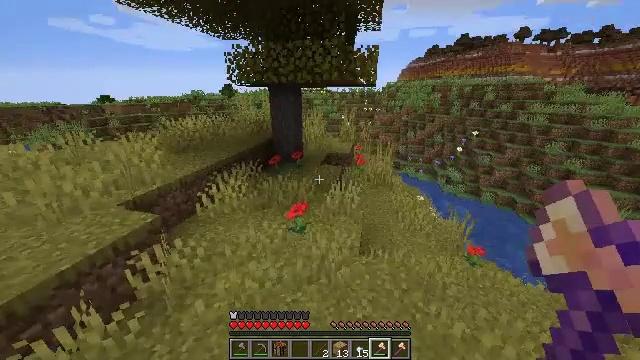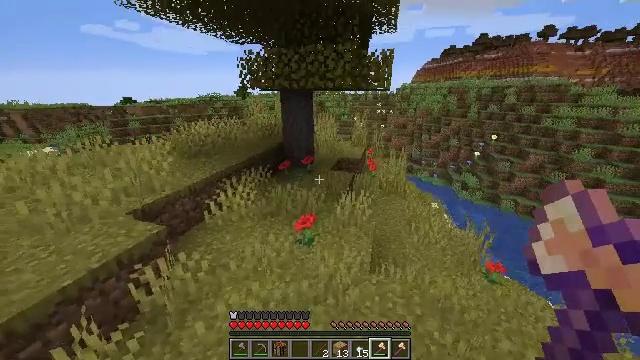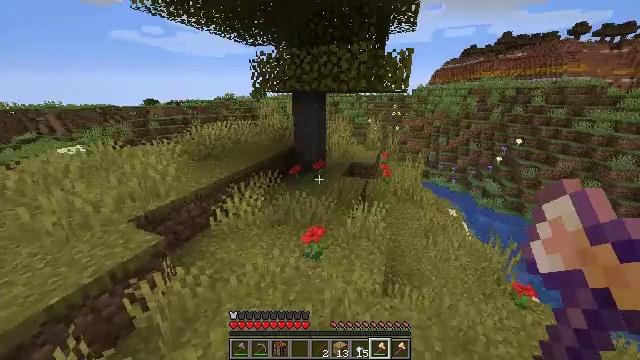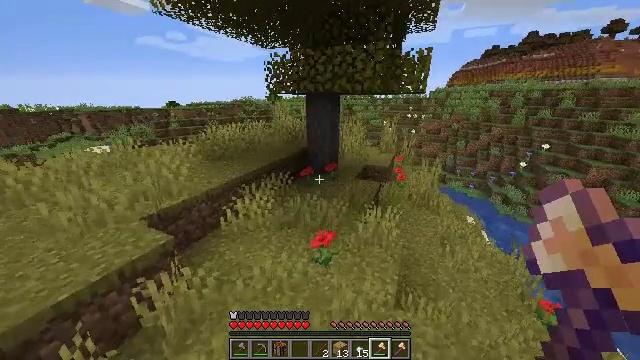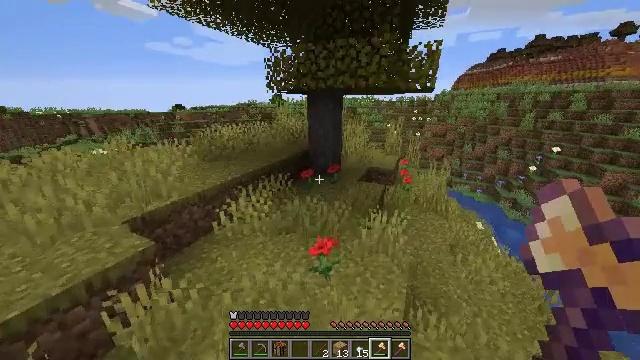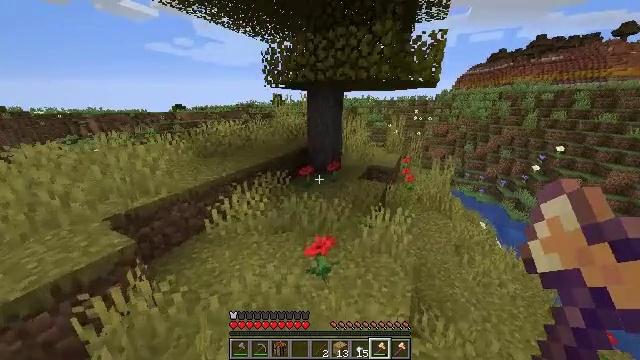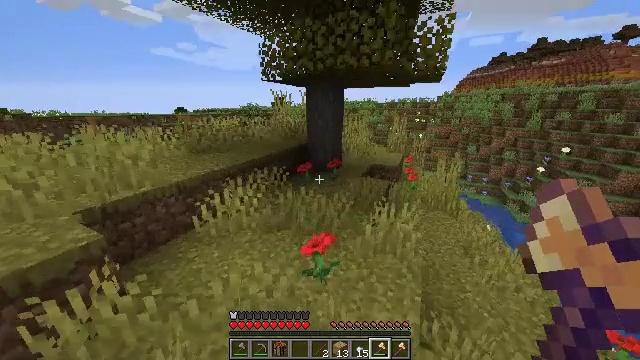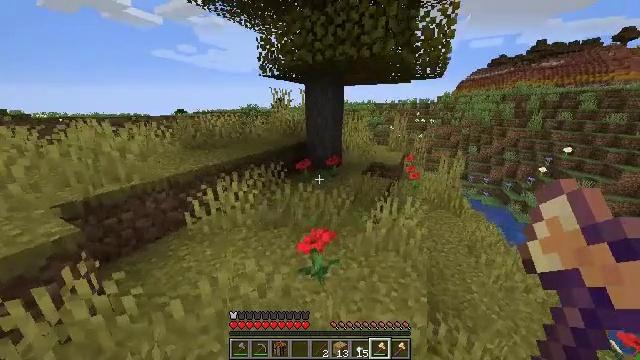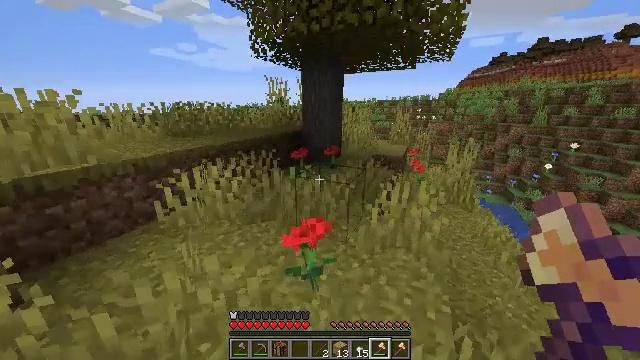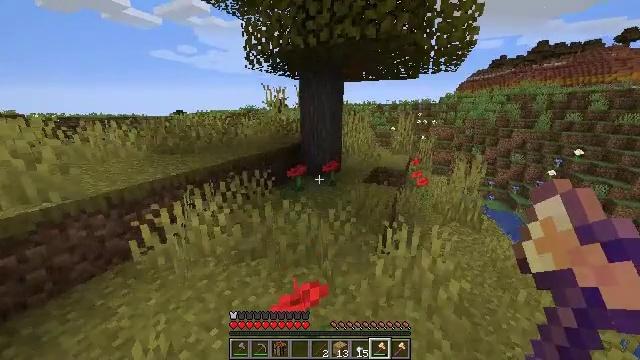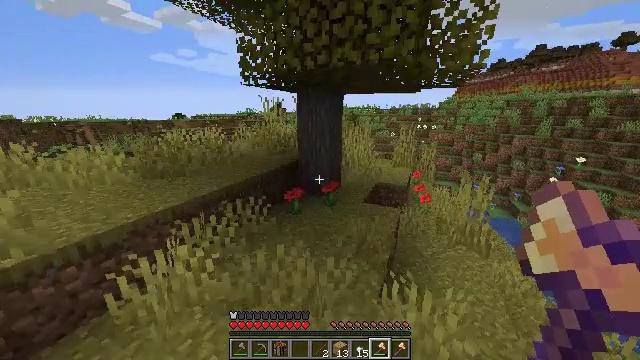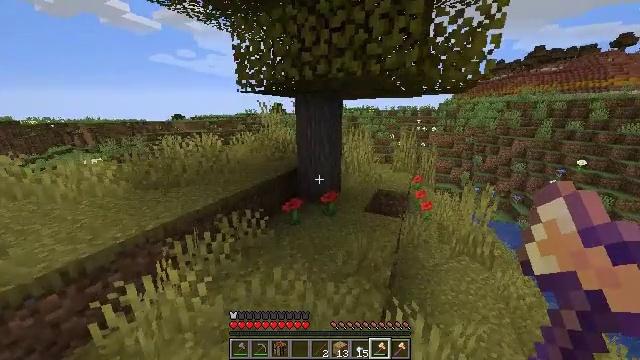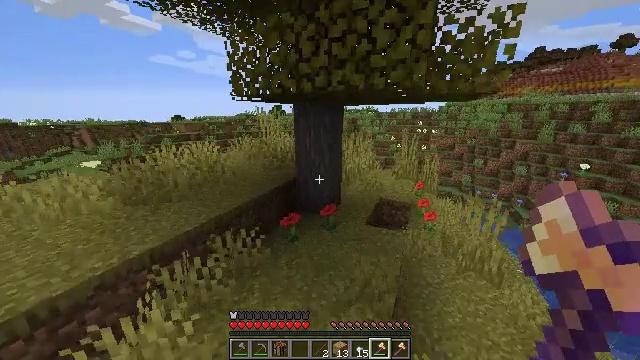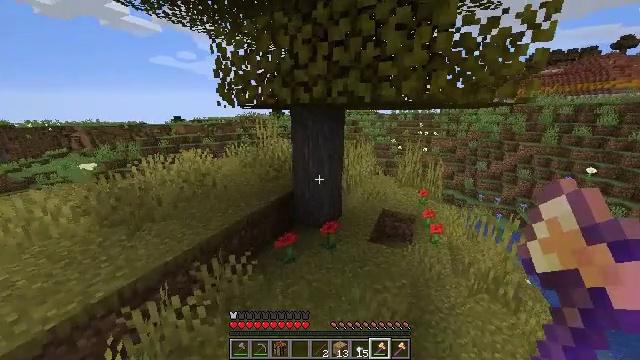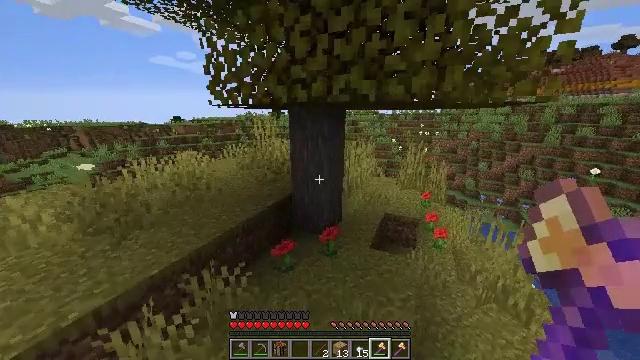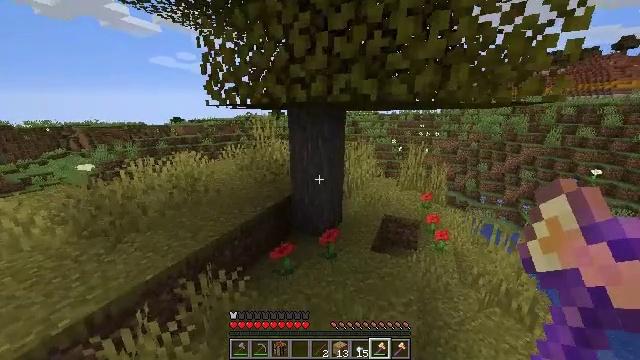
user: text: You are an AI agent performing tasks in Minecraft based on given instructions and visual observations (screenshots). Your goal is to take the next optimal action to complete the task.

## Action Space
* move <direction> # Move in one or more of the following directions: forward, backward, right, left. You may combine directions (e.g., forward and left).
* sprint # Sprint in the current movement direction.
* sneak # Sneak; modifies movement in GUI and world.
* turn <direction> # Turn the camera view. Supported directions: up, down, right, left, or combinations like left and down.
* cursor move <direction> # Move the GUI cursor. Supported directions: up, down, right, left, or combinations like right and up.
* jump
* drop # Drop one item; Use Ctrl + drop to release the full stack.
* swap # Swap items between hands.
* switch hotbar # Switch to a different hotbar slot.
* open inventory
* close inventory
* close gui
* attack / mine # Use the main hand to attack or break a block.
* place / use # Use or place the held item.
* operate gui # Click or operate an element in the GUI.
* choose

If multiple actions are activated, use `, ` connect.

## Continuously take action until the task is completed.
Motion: motion action
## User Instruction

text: Harvest the acacia log from the forest.
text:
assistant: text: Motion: move forward, sprint, turn left, jump
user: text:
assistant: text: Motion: move forward, sprint, turn left, jump
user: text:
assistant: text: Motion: move forward, sprint, turn left, jump
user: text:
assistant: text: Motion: move forward, sprint, turn left, jump
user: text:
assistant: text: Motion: move forward, sprint, jump
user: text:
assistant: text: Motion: move forward, sprint, jump
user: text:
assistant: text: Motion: move forward, sprint, jump
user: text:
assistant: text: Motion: move forward, sprint, jump
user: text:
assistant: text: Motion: move forward, sprint, jump
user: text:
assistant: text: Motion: move forward, sprint, jump
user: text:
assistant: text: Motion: move forward, sprint, jump
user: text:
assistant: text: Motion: move forward, sprint, jump
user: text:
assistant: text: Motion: move forward, sprint, jump
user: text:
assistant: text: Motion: move forward, sprint
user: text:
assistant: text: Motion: move forward, sprint
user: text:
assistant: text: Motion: move forward, sprint
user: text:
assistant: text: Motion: move forward, sprint
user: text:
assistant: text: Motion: move forward, sprint
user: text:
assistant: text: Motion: move forward, sprint
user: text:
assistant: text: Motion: move forward, sprint
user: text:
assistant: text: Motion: move forward, sprint, turn up
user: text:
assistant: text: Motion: move forward, sprint, attack / mine
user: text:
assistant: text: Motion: move forward, sprint, attack / mine
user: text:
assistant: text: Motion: move forward, sprint, attack / mine
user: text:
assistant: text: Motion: move forward, sprint, attack / mine
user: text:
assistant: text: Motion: move forward, sprint, turn up, attack / mine
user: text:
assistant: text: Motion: move forward, turn right and up, attack / mine
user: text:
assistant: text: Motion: move forward, turn up, attack / mine
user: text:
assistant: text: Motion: move forward, turn up, attack / mine
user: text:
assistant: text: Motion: turn right and up, attack / mine